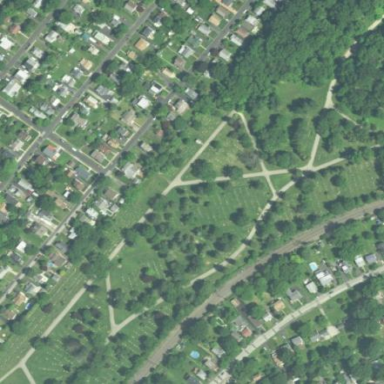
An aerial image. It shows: Cemetery.